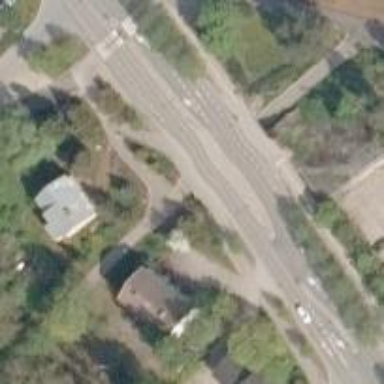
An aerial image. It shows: Traffic calming island.